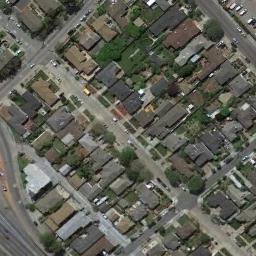
Label: residential